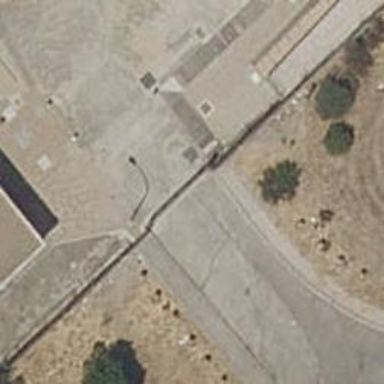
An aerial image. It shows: Entrance with barrier.